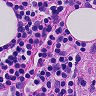
Metastatic tissue present: no